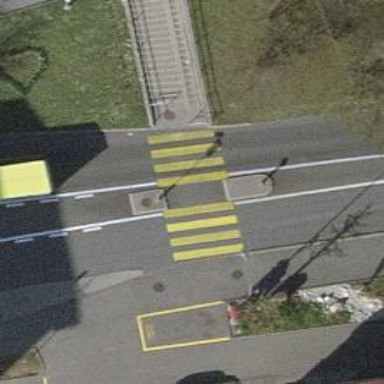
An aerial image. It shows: Uncontrolled zebra crossing with pedestrian island.